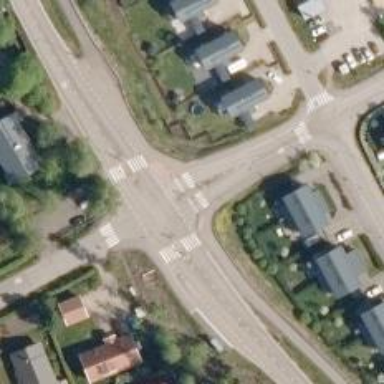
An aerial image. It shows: Asphalt cycleway with crossing.